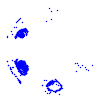
Particle: proton